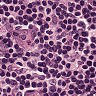
Metastatic tissue present: no